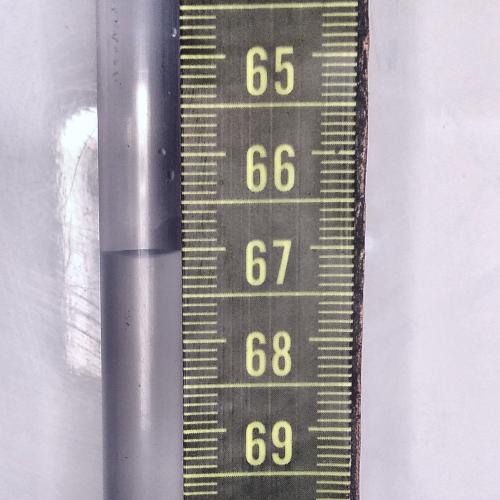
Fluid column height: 67.0 cm